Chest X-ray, AP view. Patient: 30 years old, sex F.
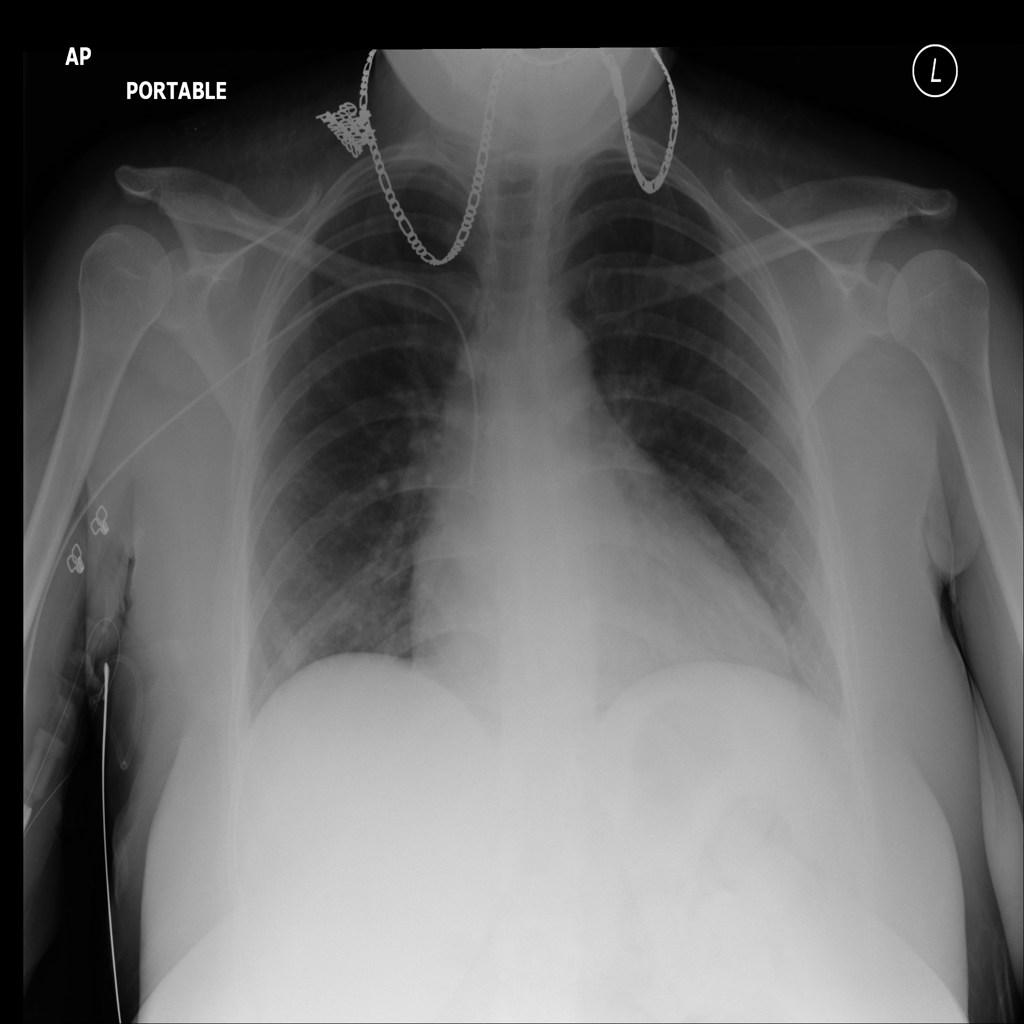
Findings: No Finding